Question: I'm developing an application where it needs to show results based on the person longitude, latitude and user selected radius, then return the result in 'Json' array format 'json_encode();'
I have 3 files in my project as , and . Below I have explained how exactly each file works.
is my server and database connection.
'''
//MySQL Database Connection Credential
class connection {
public static $host = "XXXXX";
public static $user = "XXXXXXX";
public static $password = "XXXXXXX";
public static $database = "XXXXXXX";
public static $port = "XXXXX";
}
'''
is how I exccute my SQL query and return the result. I have tried to figure out how to send requests from <URL>, but i believe that I'm missing something since they are not using the connection.
'''
public function pullResults($longitude, $latitude, $radius){
$retunValue = array();
$sql = "SELECT title, latitude, longitude, ( 3959 * acos( cos( radians(:lat) ) * cos( radians( latitude ) ) * cos( radians( longitude ) - radians(:lng) ) + sin( radians(:lat) ) * sin( radians( latitude ) ) ) ) AS distance FROM posts HAVING distance < :radius ORDER BY distance LIMIT 0 , 20";
$result = $this->connection->query($sql);
if ($result != null && (mysqli_num_rows($result) >= 1)) {
$row = $result->fetch_array(MYSQLI_ASSOC);
if (!empty($row)) {
$retunValue = $row;
}
}
return $retunValue;
}
'''
is where users request to execute their respond and when i try it in browser, I get page.
'''
//Database Connection and Query Manipulation.
require("handles/sdbconnection.php");
require("handles/manipulate.php");
// Get parameters from URL
$latitude = $_GET["latitude"];
$longitude= $_GET["longitude"];
$radius = $_GET["radius"];
$category = htmlentities($_GET["category"]);
//Connect to database
$databaseAccess = new manipulate();
$databaseAccess->openConnection();
//Get the Result
$databaseAccess->pullResults($longitude, $latitude, $radius);
//Close Connection After Data Pulled
$databaseAccess->closeConnection();
'''
Also, if you see, I'm trying to be more specific in my MYSQL query by retrieving data by providing multiple categories ('$category = htmlentities($_GET["category"]);'), I really appreciate if you show me how to do that as well.

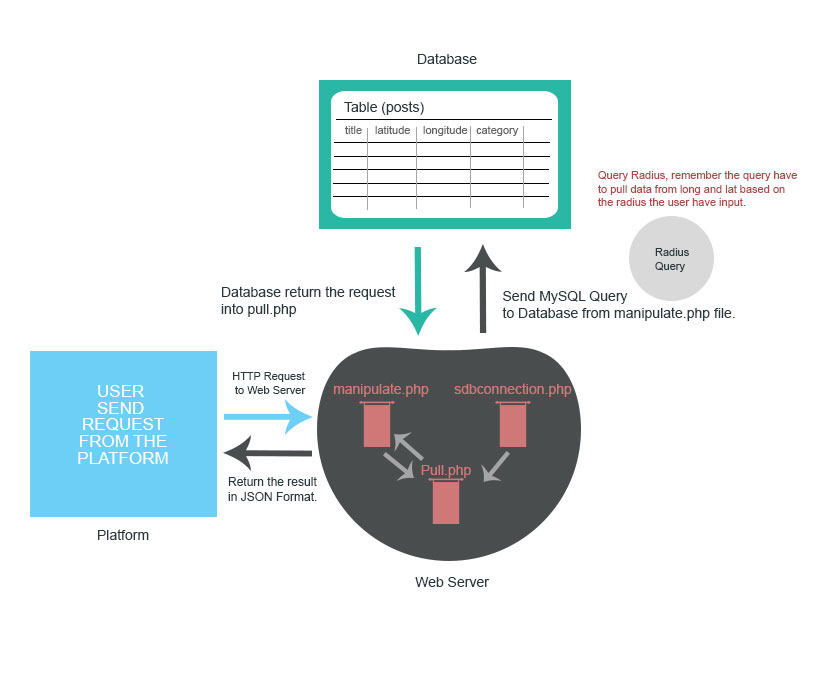
Answer: "PDO" and "mysqli_*" are two separate APIs. Do not mix them.
'pullResults' has 'return $retunValue;', yet the call to it throws away the return value.
'''
$string = json_encode($retunValue);
'''
will product a string, that you can 'echo' into the result.
Is the "platform" expecting HTML output? Or just JSON text? If the latter, you need this as the statement that emits output:
'''
header('Content-Type: application/json');
'''
Bottom line: This might be all you need:
'''
header('Content-Type: application/json');
echo json_encode($retunValue);
'''
(I have not checked for other issues.)